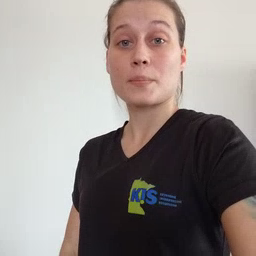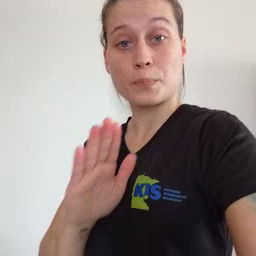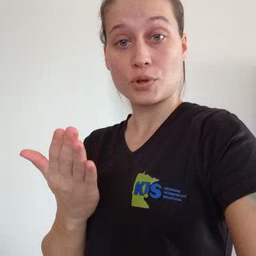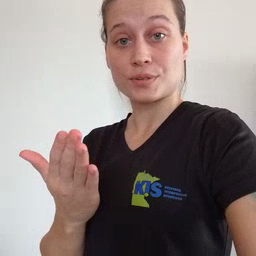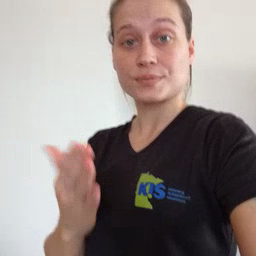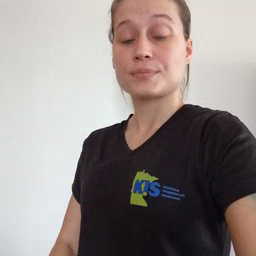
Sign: book